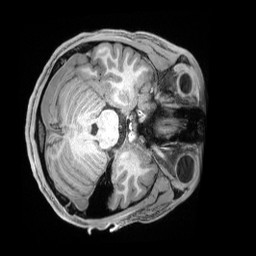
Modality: T1w
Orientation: axial
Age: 20
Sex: male
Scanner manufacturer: siemens
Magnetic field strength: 3 T
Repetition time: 2.4 s
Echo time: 0.00226 s